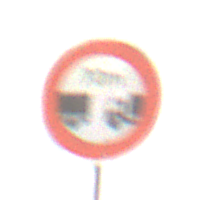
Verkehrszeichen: VerbotUnterschreitenMindestabstand
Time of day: Midday
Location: Outdoor (Nature)
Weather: Overcast
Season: NotSpecified
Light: Natural